Question: I have a select field currently being populated using a simple bit of PHP for looping. The purpose of this field is to make completion of the form easier and quicker. By allowing the user to select presets that are available in the select field.
When an option is selected in the field a JavaScript function will be activated , which will populate the other fields in the form with data associated to that option.
Example situation what the JavaScript will do:
> Please select an option - {Off peak tariff, Texter Package, GPRS package, Custom}If user selects package that is not equal to CustomThen insert values into fields {Voice allowance, SMS allowance, Internet allowance, Voicemail allowance}
Here is a screenshot of the form and illustration of what I am trying to do:

Currently I have my options populated purely with PHP like so.
'''
//prints out option list for select field
foreach ($result as $array)
echo '<option value="'. $array.' ">'. $array. '"</option>';
'''
This works fine at the moment however I have just realised I am going to make my life difficult at a later stage of development for the form as I am going to be using Javascript to manage that field, so it makes sense for the whole field to be done in JavaScript.
This means the JavaScript will :
- - - -
As this is all rather new territory for me, I was hoping you guys could point me in the right direction how to:
- - -
Any examples of code or similar projects would be really welcome! :)
As you may be able to tell I have an idea in my head how I want to achieve this but I do not know if this is the best way.
Thanks for your time
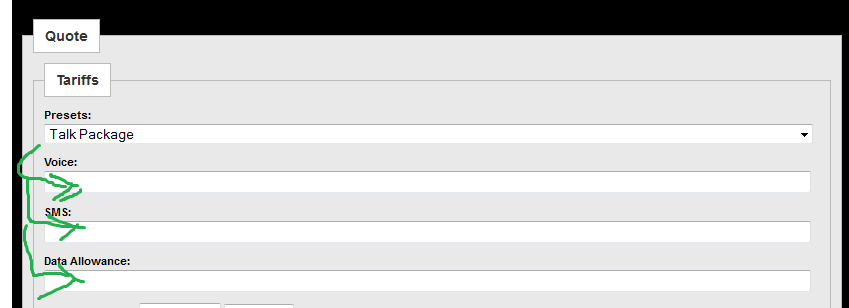
Answer: Ok, how I would do it, assuming you use jQuery.
Considering the dropdown with presets is already populated (I see no problem there).
Client side (JS):
'''
//On page load
$().ready(function() {
//Onchange event for the dropdown
$('#presetDropdown').change(function(){
//Get the dropdown value
var preset = $(this).val();
//Make the AJAX request
$.ajax({
type: "POST",
//Ajax php file here:
url: 'ajax.php',
dataType: 'json',
//Which data to send:
data: "req=getPreset&preset="+preset ,
//Oncomplete
complete: function(data){
try{
var result = JSON.parse(data.responseText);
//Populate the fields with the returned data
$('#field1').html(result[0]);
$('#field2').html(result[1]);
$('#field3').html(result[2]);
}catch(err){
alert(err.message);
}
}
});
});
});
'''
You could also loop through the returned array in JS with each() (see jQuery docs)
On the PHP end (ajax.php):
'''
switch ($_POST['req'])
{
case 'getPreset':
//Get preset here en stuff into array:
$aReturnArray = array($sValForField1,$sValForField2,$sValForField3);
break;
}
//JSON encode the return array
echo json_encode($aReturnArray);
'''
You can greatly expand this, but with these info you should be able to get the basics working